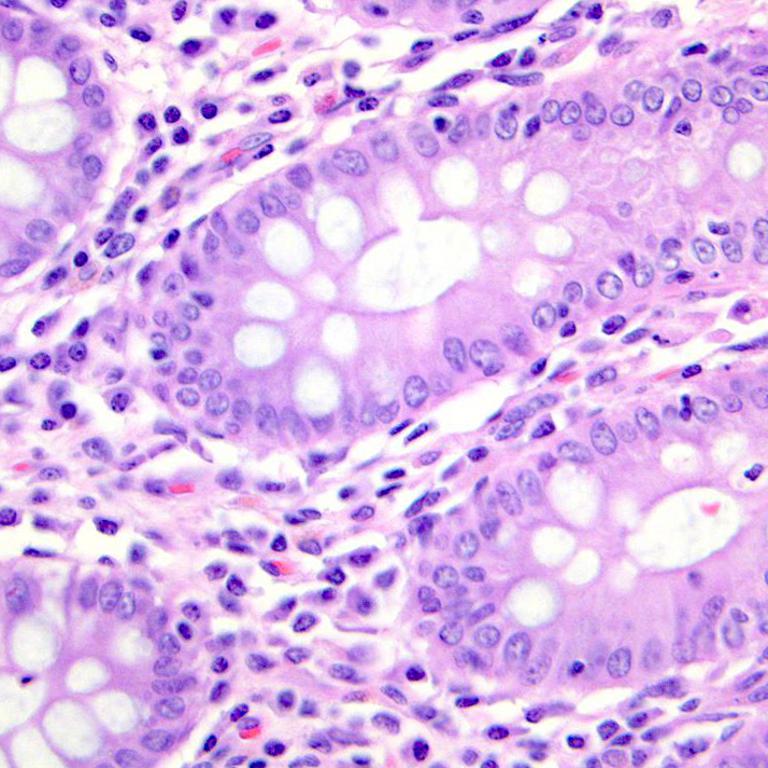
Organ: colon
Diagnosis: benign